Question: i have this aspx view :
'''
jQuery('#addjob').click(function () {
if ($('#metier').val().length > 0) {
$('.taglist').append('<li style="line-height: 20px"><a href="" style="width:250px" >' + $('#metier').val() + '<span class="icon-remove"></span></a></li>');
$.ajax({
type: "POST",
url: "JobsEdition.aspx/AjouterMetier",
data: "{'job': '" + $('#metier').val() + "'}",
success: function (msg) {
AjaxSucceeded(msg);
},
error: AjaxFailed
});
}
$('#metier').val('');
});
'''
This is the result i got:

In the code behin i put this method :
'''
public partial class JobsEdition : System.Web.UI.Page
{
List<string> jobs = new List<string>();
[WebMethod()]
public void AjouterMetier(string job)
{
if (job != "")
{
jobs.Add(job);
Session["jobs"] = jobs;
}
}
}
'''
I'm beginner in the use of ajax in Asp.net, so i had always the session variables 'Session["jobs"]' null and the method was never reached .
- -
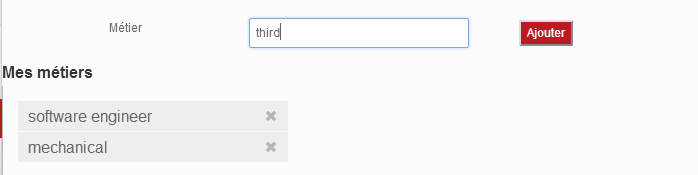
Answer: To Webmethod work with a session you need anotate this way [WebMethod(enableSession: true)], Who your Webmethod is static you will need to change List to Static too, To acess a session in in a static method you need to refer a session how HttpContext.Current.Session.
I thik this will solve your problem
Try this
cs
'''
static List<string> jobs = new List<string>();
[WebMethod(enableSession: true)]
public static void AjouterMetier(string job)
{
if (job != "")
{
jobs.Add(job);
HttpContext.Current.Session["jobs"] = jobs;
}
}
'''
js
'''
jQuery('#addjob').click(function () {
if ($('#metier').val().length > 0) {
$('.taglist').append('<li style="line-height: 20px"><a href="" style="width:250px" >' + $('#metier').val() + '<span class="icon-remove"></span></a></li>');
$.ajax({
type: "POST",
url: "Default.aspx/AjouterMetier",
data: "{'job': '" + $('#metier').val() + "'}",
contentType: 'application/json; charset=utf-8',
dataType: 'json',
success: function (msg) {
AjaxSucceeded(msg);
},
error: AjaxFailed
});
}
$('#metier').val('');
});
'''